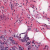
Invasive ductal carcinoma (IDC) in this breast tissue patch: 1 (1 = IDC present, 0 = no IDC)